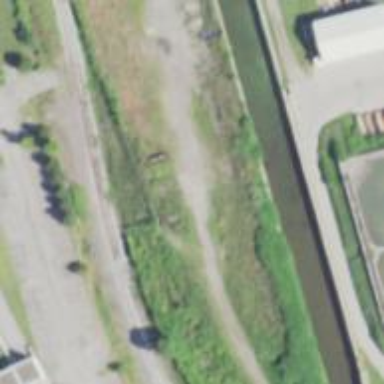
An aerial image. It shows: Abandoned railway spur.